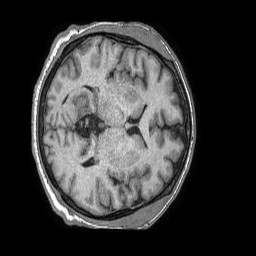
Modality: T1w
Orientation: axial
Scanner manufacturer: philips
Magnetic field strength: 1.5 T
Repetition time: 0.007585 s
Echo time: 0.003462 s